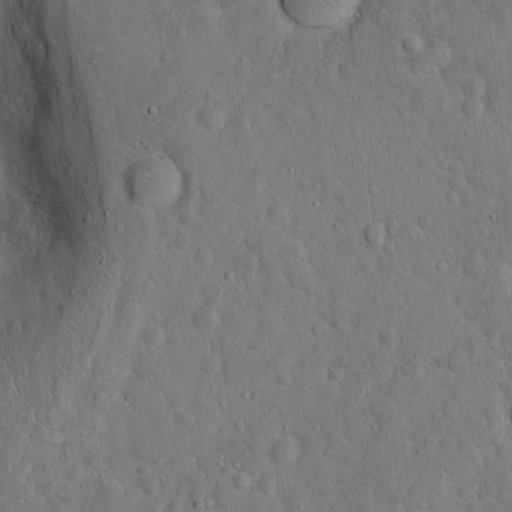
Objects detected: cone